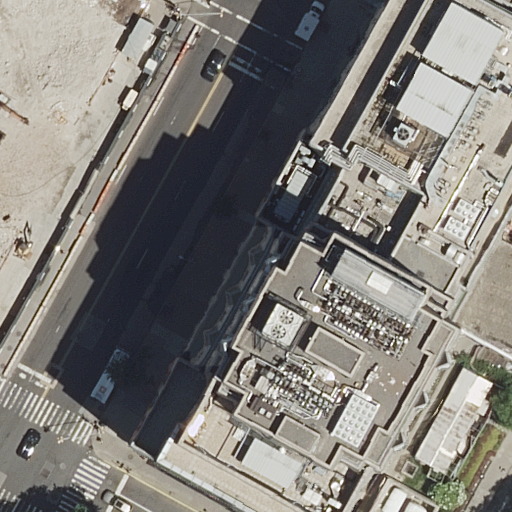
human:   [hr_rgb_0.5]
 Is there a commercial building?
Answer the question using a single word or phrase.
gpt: no

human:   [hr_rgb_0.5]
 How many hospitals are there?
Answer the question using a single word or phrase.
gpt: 1

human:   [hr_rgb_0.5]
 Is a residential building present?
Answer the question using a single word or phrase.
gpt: yes

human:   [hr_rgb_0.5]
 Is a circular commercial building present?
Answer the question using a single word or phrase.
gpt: no

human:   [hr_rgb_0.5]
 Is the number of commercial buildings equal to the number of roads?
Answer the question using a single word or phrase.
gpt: no

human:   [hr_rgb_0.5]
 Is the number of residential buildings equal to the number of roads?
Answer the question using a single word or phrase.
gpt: no

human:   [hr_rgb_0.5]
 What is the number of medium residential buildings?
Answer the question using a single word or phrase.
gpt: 2

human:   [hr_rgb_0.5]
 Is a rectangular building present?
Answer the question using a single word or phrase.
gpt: yes

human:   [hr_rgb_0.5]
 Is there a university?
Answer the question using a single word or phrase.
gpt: yes

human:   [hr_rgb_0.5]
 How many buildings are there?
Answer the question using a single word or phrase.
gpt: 3

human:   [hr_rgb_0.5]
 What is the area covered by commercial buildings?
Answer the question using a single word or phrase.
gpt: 0m2

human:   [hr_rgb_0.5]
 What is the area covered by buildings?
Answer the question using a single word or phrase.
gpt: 2960m2

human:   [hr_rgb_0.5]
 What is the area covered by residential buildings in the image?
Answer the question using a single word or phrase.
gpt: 2960m2

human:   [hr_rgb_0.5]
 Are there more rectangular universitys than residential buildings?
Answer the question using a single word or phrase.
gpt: no

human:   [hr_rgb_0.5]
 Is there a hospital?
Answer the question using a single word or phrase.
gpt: yes

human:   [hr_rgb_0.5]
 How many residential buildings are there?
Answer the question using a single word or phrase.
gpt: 3

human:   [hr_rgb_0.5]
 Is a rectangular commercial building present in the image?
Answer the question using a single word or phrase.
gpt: no

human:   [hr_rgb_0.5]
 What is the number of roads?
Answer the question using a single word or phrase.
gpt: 4

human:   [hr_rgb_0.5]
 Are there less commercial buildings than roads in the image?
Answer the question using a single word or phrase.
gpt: yes

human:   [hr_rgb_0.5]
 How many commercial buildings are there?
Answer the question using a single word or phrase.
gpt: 0

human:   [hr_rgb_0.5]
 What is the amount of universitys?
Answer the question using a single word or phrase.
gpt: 1

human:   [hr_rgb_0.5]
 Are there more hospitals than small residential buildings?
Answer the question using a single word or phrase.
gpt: yes

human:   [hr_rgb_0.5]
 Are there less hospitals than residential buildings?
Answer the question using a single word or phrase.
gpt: yes

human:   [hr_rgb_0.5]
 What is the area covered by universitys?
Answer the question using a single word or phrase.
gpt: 3m2

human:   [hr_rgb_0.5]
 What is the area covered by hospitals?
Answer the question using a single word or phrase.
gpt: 1172m2

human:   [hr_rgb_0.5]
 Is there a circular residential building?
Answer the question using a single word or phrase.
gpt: no

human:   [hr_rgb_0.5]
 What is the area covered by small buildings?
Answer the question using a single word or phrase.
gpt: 0m2

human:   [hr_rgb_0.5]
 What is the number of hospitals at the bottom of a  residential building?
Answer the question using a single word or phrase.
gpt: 0

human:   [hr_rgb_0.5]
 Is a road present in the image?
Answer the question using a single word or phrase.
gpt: yes

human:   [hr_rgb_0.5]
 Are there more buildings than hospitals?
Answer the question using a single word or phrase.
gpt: yes

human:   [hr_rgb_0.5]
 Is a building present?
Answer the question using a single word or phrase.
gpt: yes

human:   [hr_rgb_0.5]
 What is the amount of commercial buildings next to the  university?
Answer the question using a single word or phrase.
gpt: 0

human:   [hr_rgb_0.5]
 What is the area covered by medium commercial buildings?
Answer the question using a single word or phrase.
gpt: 0m2

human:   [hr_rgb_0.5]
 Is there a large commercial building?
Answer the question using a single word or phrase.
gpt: no

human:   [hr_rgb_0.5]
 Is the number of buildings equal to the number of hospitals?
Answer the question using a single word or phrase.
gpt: no

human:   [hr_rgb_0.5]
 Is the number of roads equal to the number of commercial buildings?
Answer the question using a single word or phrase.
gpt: no

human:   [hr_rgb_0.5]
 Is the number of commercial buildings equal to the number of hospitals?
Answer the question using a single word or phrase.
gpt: no

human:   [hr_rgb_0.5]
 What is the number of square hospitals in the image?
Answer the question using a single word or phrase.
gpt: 0

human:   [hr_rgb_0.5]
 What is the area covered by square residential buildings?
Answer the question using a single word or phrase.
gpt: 0m2

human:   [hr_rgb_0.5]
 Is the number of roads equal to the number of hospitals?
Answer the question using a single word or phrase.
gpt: no

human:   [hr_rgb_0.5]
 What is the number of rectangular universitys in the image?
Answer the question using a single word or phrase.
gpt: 1

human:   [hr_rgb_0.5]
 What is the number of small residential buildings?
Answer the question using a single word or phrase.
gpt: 0

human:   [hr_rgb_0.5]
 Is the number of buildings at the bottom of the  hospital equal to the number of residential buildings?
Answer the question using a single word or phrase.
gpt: yes

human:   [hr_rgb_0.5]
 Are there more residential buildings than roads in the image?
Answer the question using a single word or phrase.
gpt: no

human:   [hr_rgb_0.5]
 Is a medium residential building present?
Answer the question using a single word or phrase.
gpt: yes

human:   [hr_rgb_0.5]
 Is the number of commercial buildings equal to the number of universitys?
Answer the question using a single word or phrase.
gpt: no

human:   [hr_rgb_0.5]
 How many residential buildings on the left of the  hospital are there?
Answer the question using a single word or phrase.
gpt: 0

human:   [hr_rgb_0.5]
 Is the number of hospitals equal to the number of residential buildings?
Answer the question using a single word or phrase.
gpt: no

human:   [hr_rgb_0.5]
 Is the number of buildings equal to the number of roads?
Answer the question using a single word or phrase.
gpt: no

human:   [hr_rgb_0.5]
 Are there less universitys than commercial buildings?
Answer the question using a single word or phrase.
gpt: no

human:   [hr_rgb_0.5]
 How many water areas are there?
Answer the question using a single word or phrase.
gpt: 0

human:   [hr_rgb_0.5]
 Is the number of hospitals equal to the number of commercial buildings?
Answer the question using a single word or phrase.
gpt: no

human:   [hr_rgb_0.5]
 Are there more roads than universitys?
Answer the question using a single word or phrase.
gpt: yes

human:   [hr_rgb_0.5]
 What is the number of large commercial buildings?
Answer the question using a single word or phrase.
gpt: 0

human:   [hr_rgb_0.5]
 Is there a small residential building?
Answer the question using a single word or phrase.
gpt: no

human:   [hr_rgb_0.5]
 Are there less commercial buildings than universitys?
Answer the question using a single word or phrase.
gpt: yes

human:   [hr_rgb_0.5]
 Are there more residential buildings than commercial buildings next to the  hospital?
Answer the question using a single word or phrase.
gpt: yes

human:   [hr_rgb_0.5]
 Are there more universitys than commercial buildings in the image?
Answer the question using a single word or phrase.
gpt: yes

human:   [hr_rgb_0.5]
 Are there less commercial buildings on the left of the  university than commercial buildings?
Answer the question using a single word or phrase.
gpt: no

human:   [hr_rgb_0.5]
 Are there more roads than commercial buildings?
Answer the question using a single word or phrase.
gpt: yes

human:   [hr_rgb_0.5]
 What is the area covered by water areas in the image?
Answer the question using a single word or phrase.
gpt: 0m2

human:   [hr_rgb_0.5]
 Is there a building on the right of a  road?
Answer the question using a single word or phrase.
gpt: yes

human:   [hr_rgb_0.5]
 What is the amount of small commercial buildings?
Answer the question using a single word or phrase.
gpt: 0

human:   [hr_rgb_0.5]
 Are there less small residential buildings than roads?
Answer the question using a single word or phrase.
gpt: yes